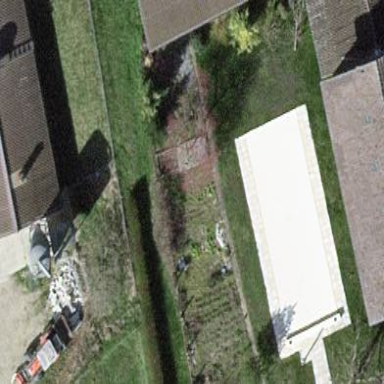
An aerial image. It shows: Vegetable garden in the leisure land area.